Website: walmart
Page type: billing-address
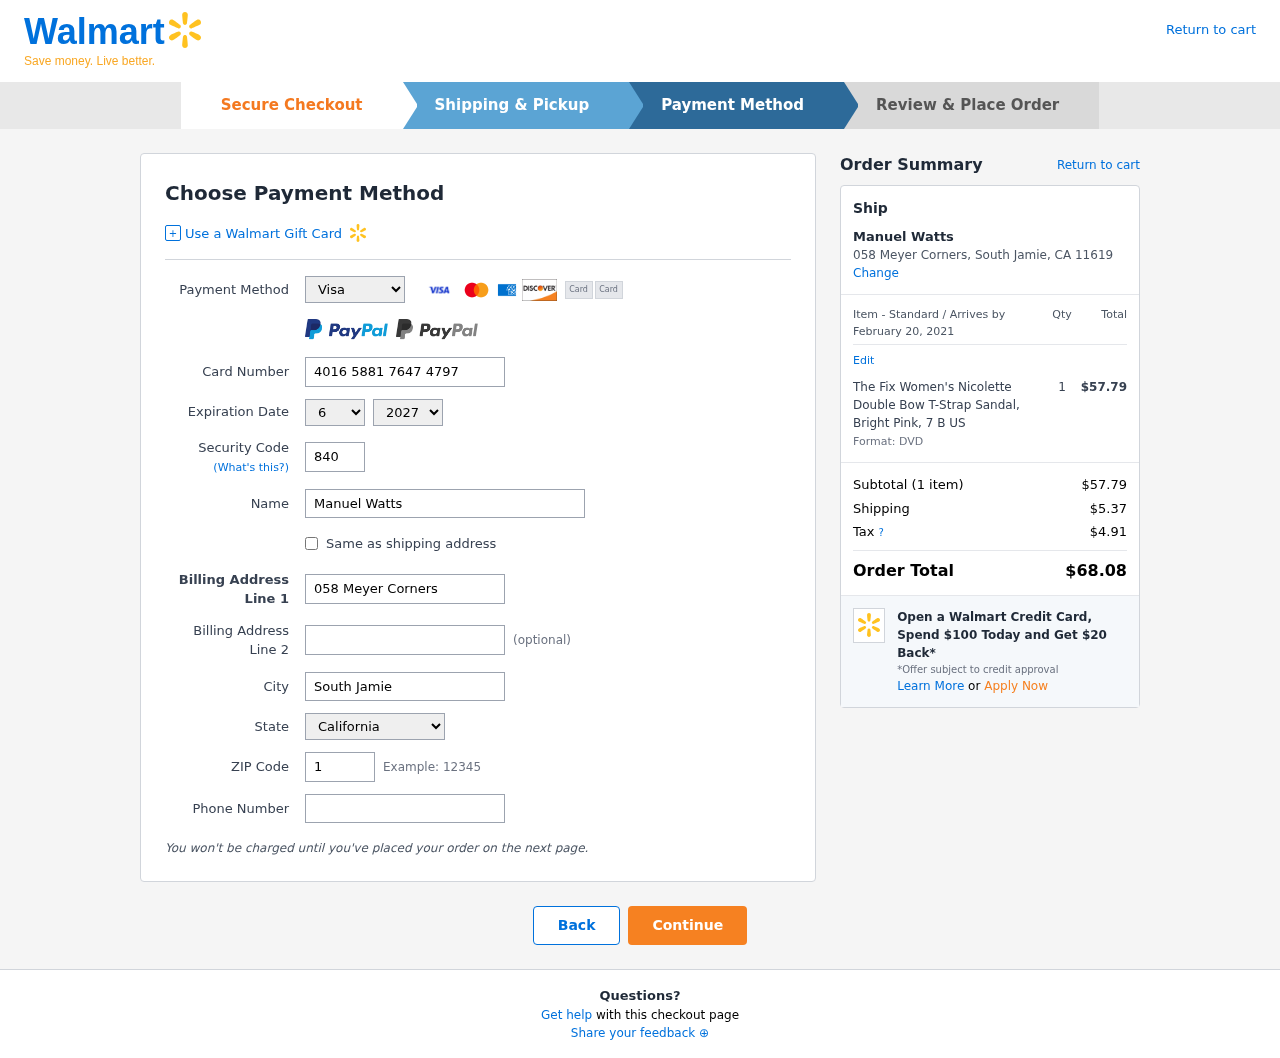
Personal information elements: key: PII_CARD_CVV
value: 840
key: PII_CARD_EXPIRY_MONTH
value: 06
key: PII_CARD_EXPIRY_YEAR
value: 27
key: PII_CARD_NUMBER
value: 4016 5881 7647 4797
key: PII_CARD_TYPE
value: Visa
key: PII_CITY
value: South Jamie
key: PII_CITY_STATE_ZIP
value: South Jamie, CA 11619
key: PII_FULLNAME
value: Manuel Watts
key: PII_PHONE
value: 8483643066
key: PII_POSTCODE
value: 11619
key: PII_STATE
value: California
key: PII_STREET
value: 058 Meyer Corners
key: PII_FULLNAME2
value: Manuel Watts
Product elements: key: PRODUCT1_NAME
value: The Fix Women's Nicolette Double Bow T-Strap Sandal, Bright Pink, 7 B US
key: PRODUCT1_PRICE
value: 57.79
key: PRODUCT1_QUANTITY
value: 1
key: PRODUCT1_DESC
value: Format: DVD
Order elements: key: ORDER_DELIVERY_DATE
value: February 20, 2021
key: ORDER_NUM_ITEMS
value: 1
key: ORDER_SUBTOTAL
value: $57.79
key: ORDER_SHIPPING_COST
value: $5.37
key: ORDER_TAX
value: $4.91
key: ORDER_TOTAL
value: $68.08